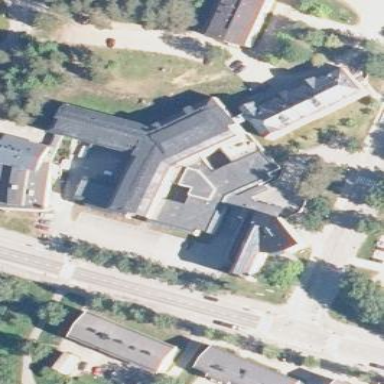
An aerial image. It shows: Hospital building.